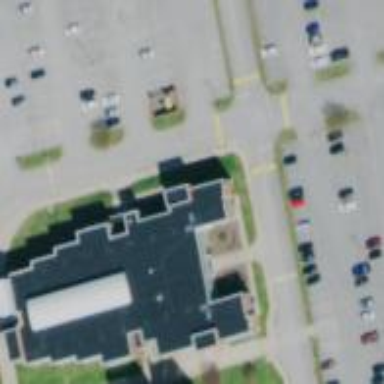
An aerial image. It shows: College building.